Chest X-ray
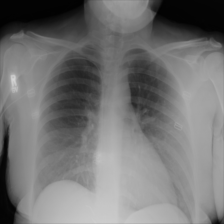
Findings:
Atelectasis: negative
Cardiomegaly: negative
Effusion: negative
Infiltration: negative
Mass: negative
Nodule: negative
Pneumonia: negative
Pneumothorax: negative
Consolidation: negative
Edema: negative
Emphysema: negative
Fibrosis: negative
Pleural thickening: negative
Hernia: negative